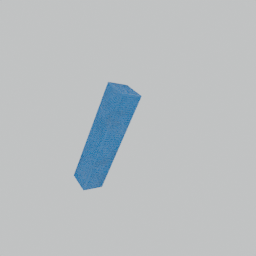
Label: tools